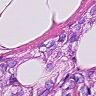
Metastatic tissue present: yes